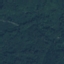
Land use / land cover class: Forest